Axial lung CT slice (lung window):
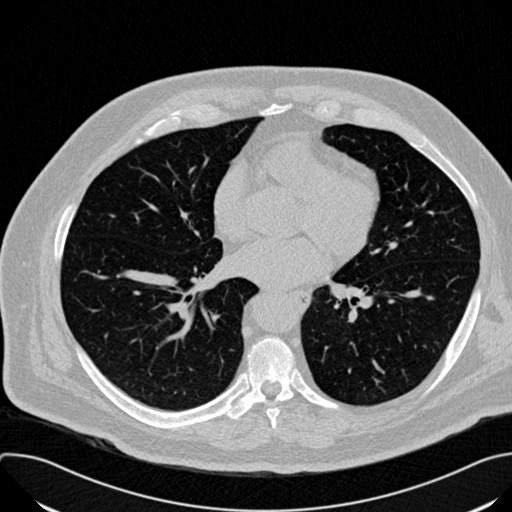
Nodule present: no